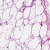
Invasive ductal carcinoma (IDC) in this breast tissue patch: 0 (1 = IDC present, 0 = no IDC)